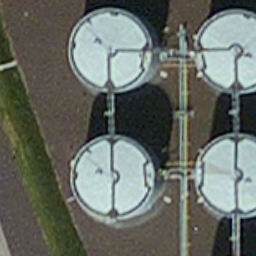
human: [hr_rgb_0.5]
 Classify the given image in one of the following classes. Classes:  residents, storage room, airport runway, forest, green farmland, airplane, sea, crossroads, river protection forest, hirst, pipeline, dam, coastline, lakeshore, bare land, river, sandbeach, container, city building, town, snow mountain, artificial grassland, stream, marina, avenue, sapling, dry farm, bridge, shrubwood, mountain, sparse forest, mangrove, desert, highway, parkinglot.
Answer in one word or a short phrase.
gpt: storage room